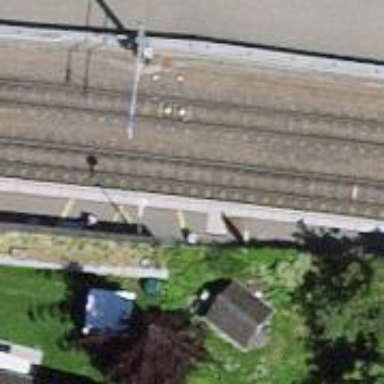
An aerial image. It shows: Tram stop with public transport stop position for trams.